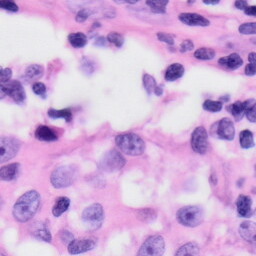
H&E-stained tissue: Skin